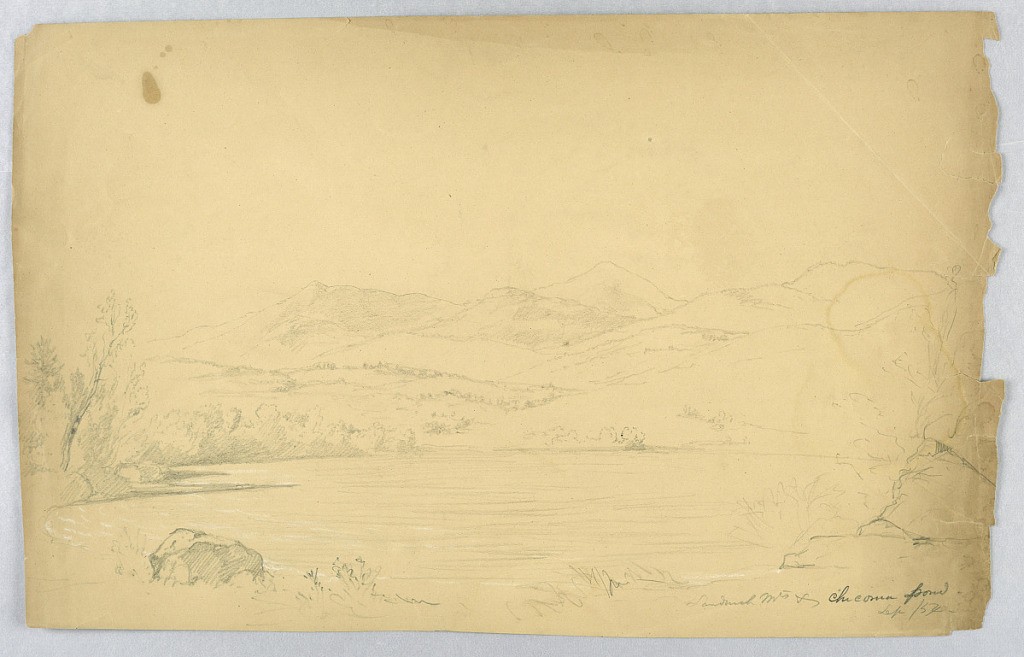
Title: Sandwich Mountains and Chocorua Pond
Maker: Daniel Huntington, American, 1816–1906
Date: September 1854
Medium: Graphite and white crayon on brown paper
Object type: Drawing
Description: Landscape from shore, with rocks and grass in foreground. Pond, low hills and mountains, beyond.